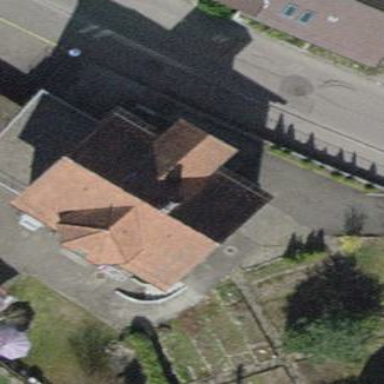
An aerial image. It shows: Building with gabled roof made of roof tiles.